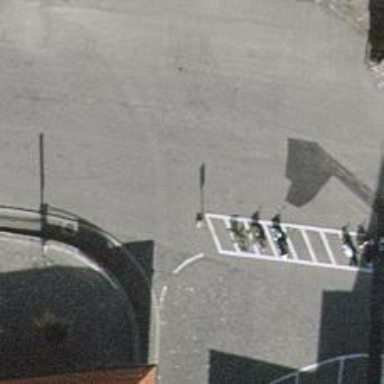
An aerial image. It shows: Asphalt road in living street.